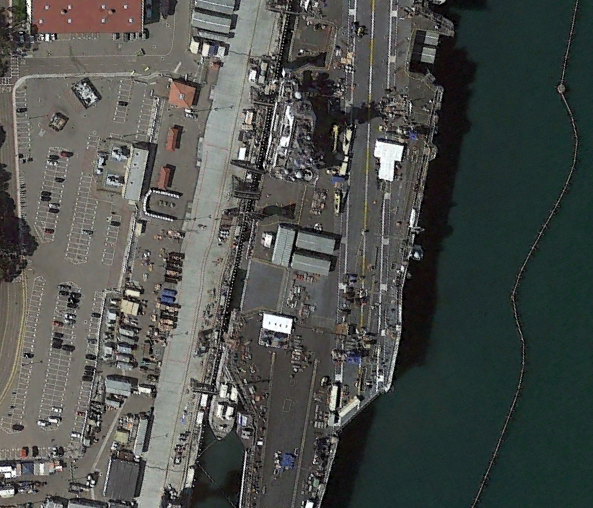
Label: aircraft_carrier